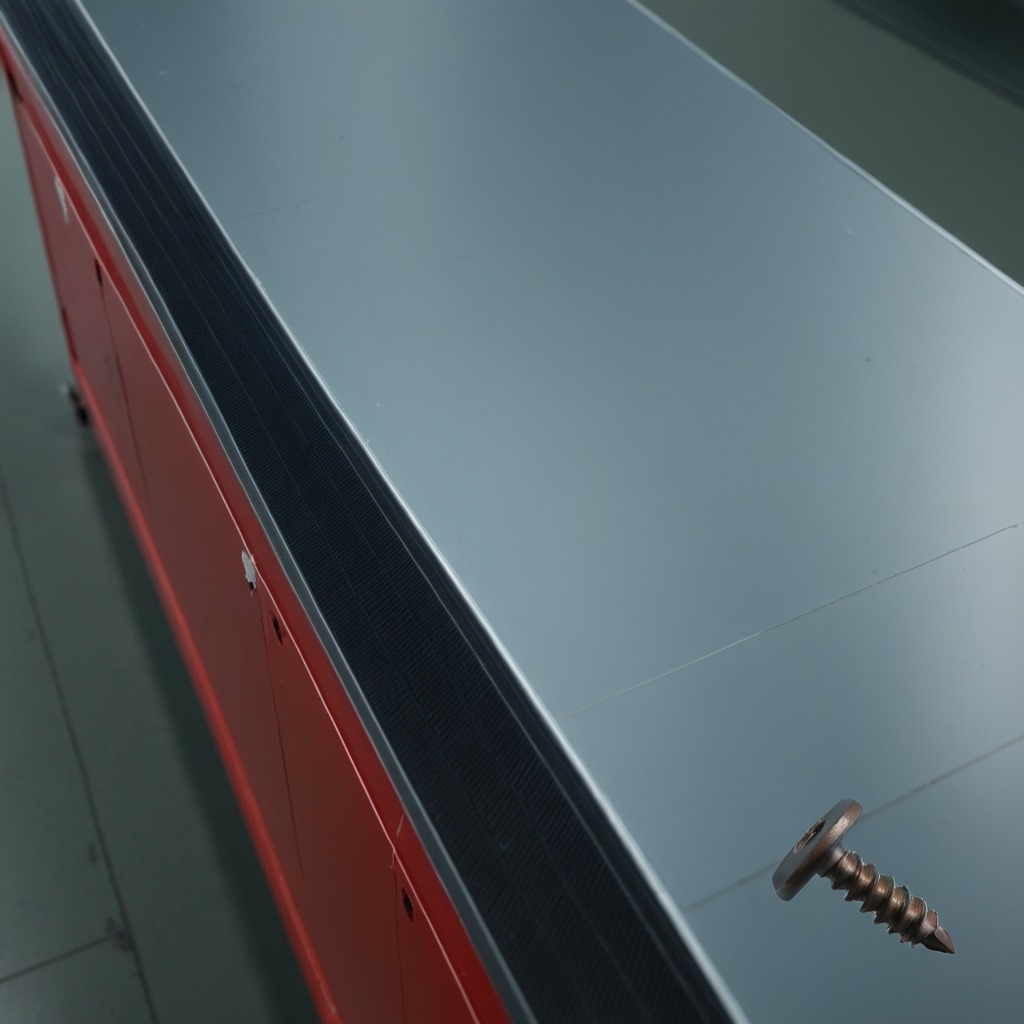
A metal screw is lying on the toolbox surface in an airplane hangar workshop 8K.